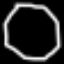
Label: octagon